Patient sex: F
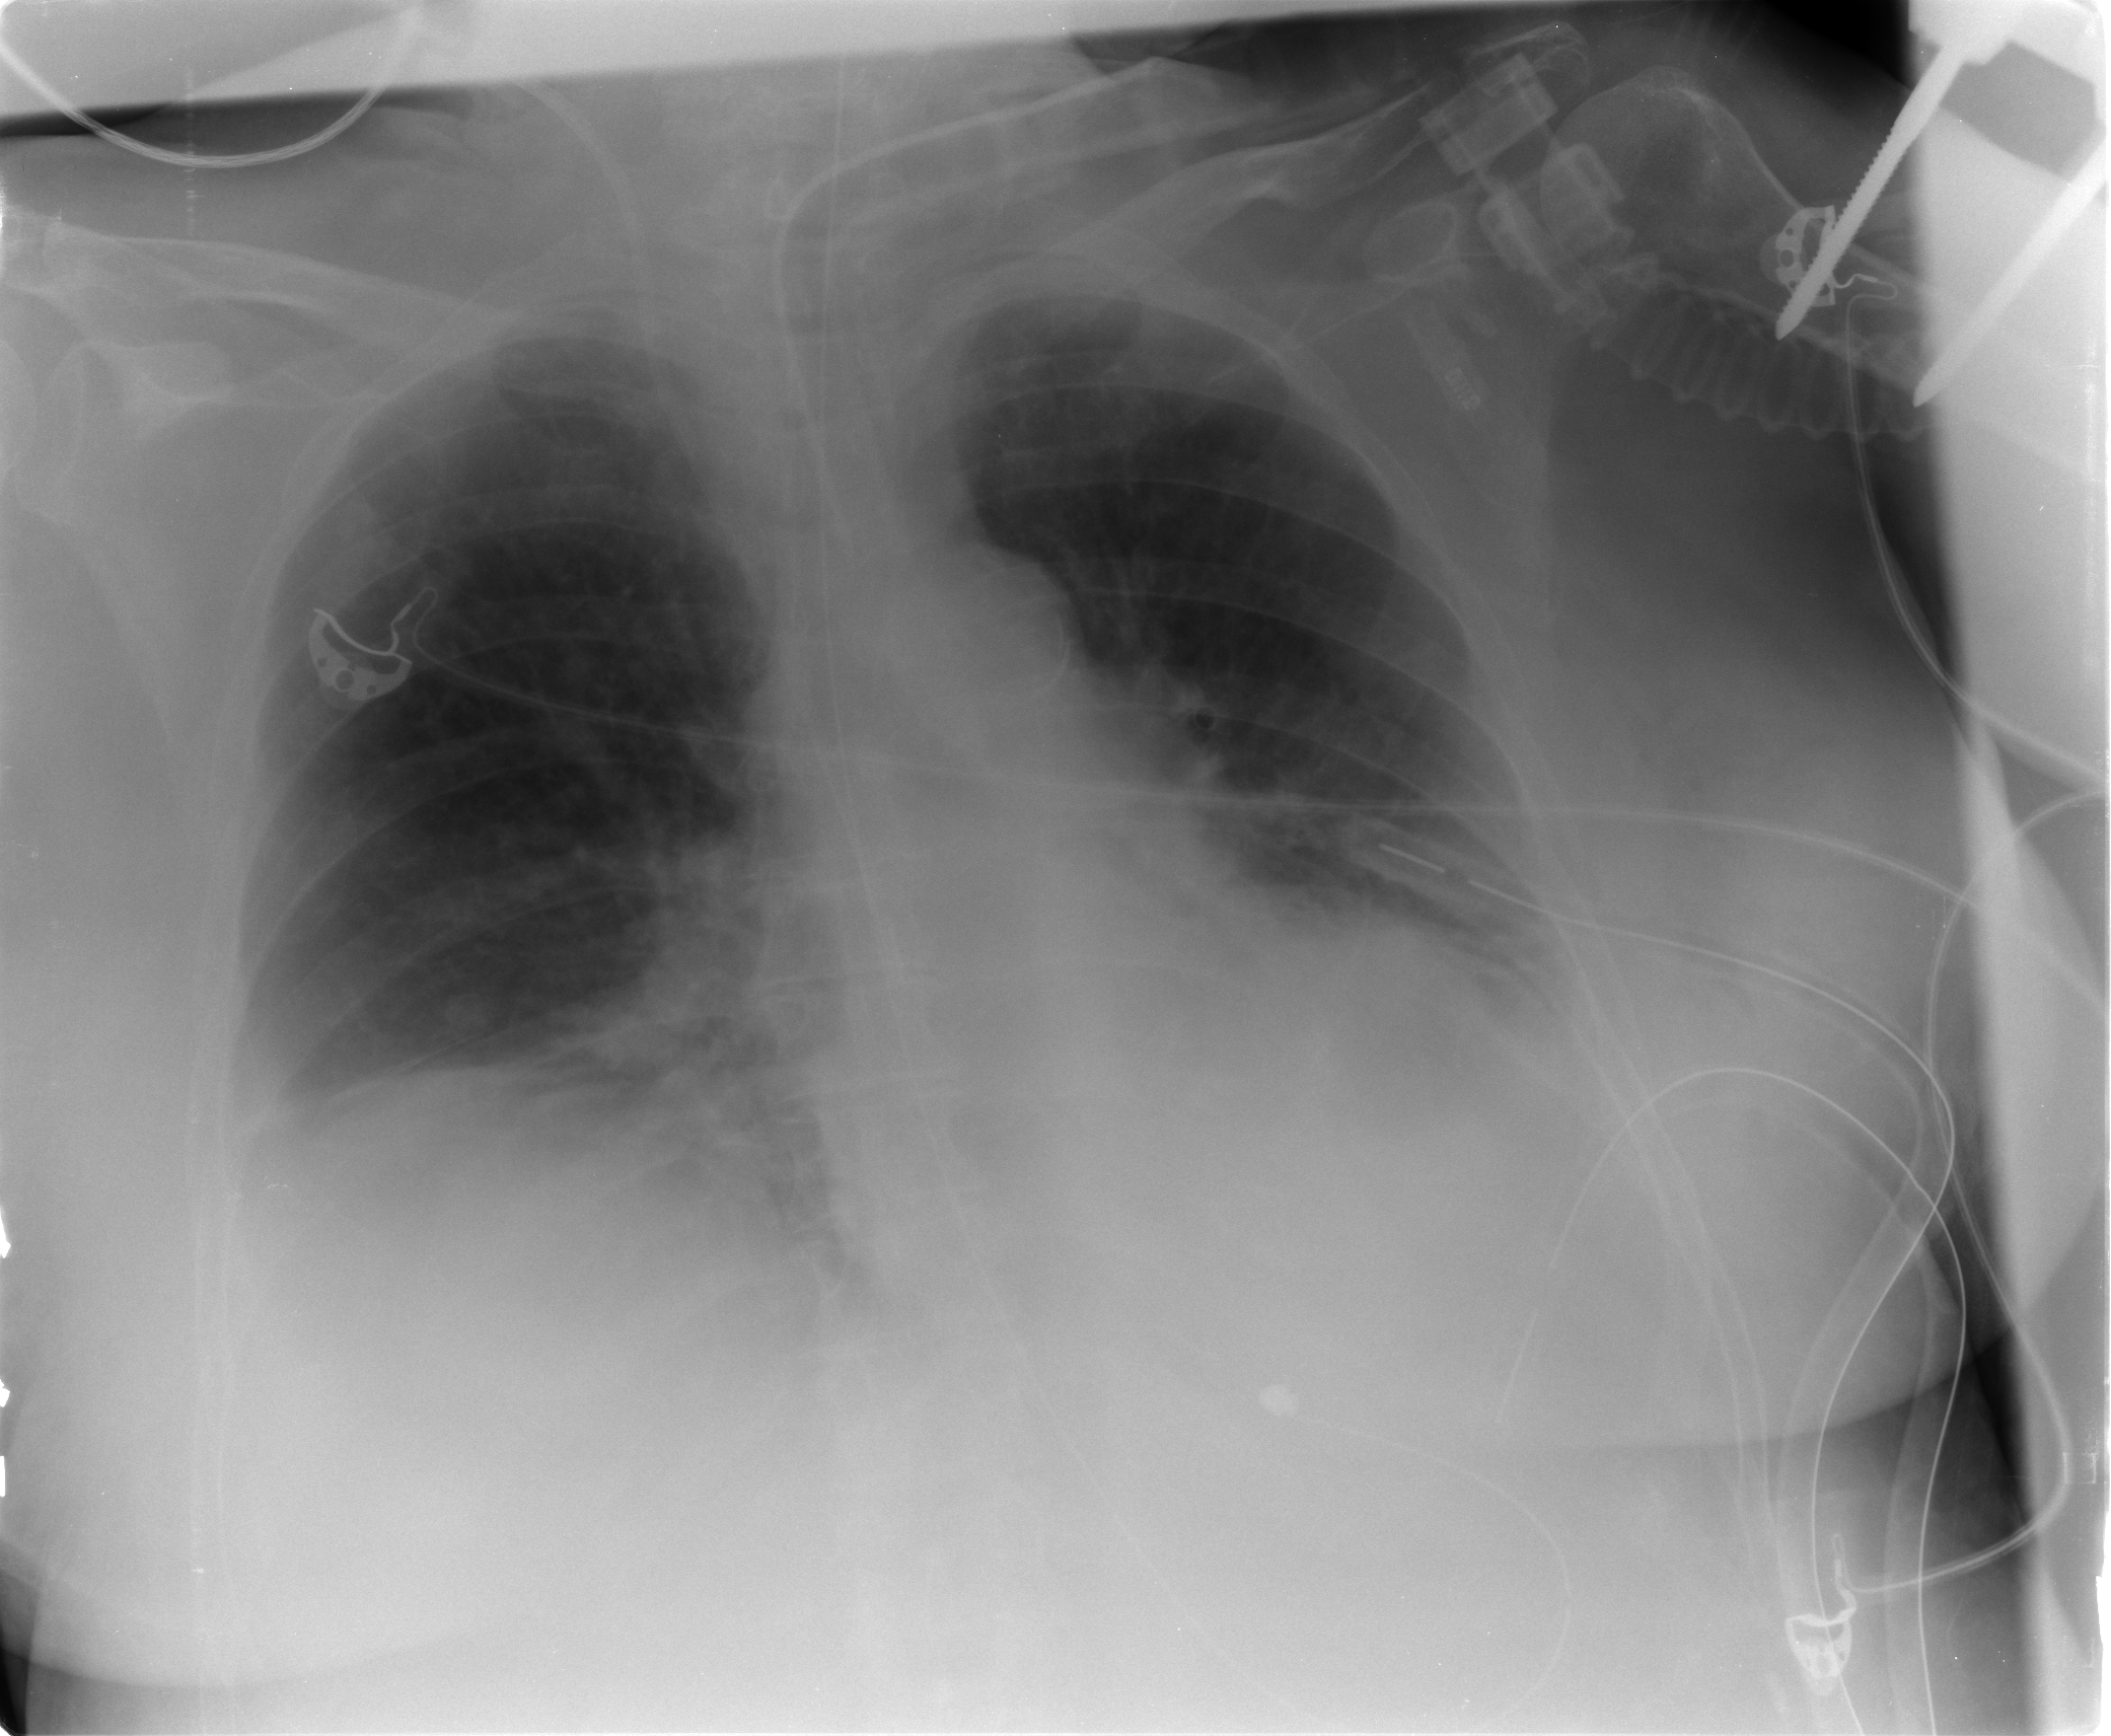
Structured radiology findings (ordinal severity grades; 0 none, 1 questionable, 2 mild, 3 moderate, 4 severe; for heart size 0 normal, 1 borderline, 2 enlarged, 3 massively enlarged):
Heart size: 2
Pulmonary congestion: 2
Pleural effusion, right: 2
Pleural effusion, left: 2
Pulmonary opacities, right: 2
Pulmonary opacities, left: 1
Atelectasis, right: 3
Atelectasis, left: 2